Question: A few days ago, I started working with PDFKIT, to generate reports in Python. My problem appears when I want to show the number of pages that the document has. I do not know what I am missing, or where I am failing. Below is the error that is shown, the code that I am using, and the resulting pdf.
'''
Error: The switch --footer-right, is not support using unpatched qt, and will be ignored
'''
Code:
'''
import pdfkit
options = {
'page-size': 'Letter',
'margin-top': '1cm',
'margin-right': '1cm',
'margin-bottom': '1cm',
'margin-left': '1cm',
'--footer-right': '[page]',
}
body = u"""
<html>
<head>
<meta name="pdfkit-page-size" content="Letter"/>
<meta name="pdfkit-orientation" content="Portrait"/>
<meta charset="utf-8">
<style>
.td_left{
text-align: left;
}
.td_rigth{
text-align: right;
}
img{
width: 150px;
height: auto;
position: absolute;
top: 0;
left: 0;
}
</style>
</head>
<body>
<img src='/home/produccion/Downloads/logo.png'>
<center>
<h2><b>NOMBRE DE LA EMPRESA - NOMBRE DE LA SUCURSAL</b></h2>
<h3><b>NIT: 000.000.000-0</b></h3>
<h2><b>CONTABILIZACION</b></h2>
<center>
<table>
<thead>
<th>CUENTA PUC</th>
<th>BOD</th>
<th class='td_left'>TERCERO</th>
<th class='td_rigth'>DOC Ndeg</th>
<th class='td_rigth'>VENCE</th>
<th class='td_rigth'>CANTIDAD</th>
<th class='td_rigth'>DEBITO</th>
<th class='td_rigth'>CREDITO</th>
</thead>
<tbody>
"""
for i in range(15):
body += """<tr>
<td>0000-00-000</td>
<td>{0}</td>
<td class='td_left'>NOMBRE DEL TERCERO</td>
<td class='td_rigth'>AAA0000000001</td>
<td class='td_rigth'>01/01/2000</td>
<td class='td_rigth'>0.0</td>
<td class='td_rigth'><PHONE></td>
<td class='td_rigth'><PHONE></td>
</tr>""".format(i+1)
body += """</tbody>
</table>
</body>
</html>"""
pdfkit.from_string(body, 'ejemplo.pdf', options=options)
'''
Result:

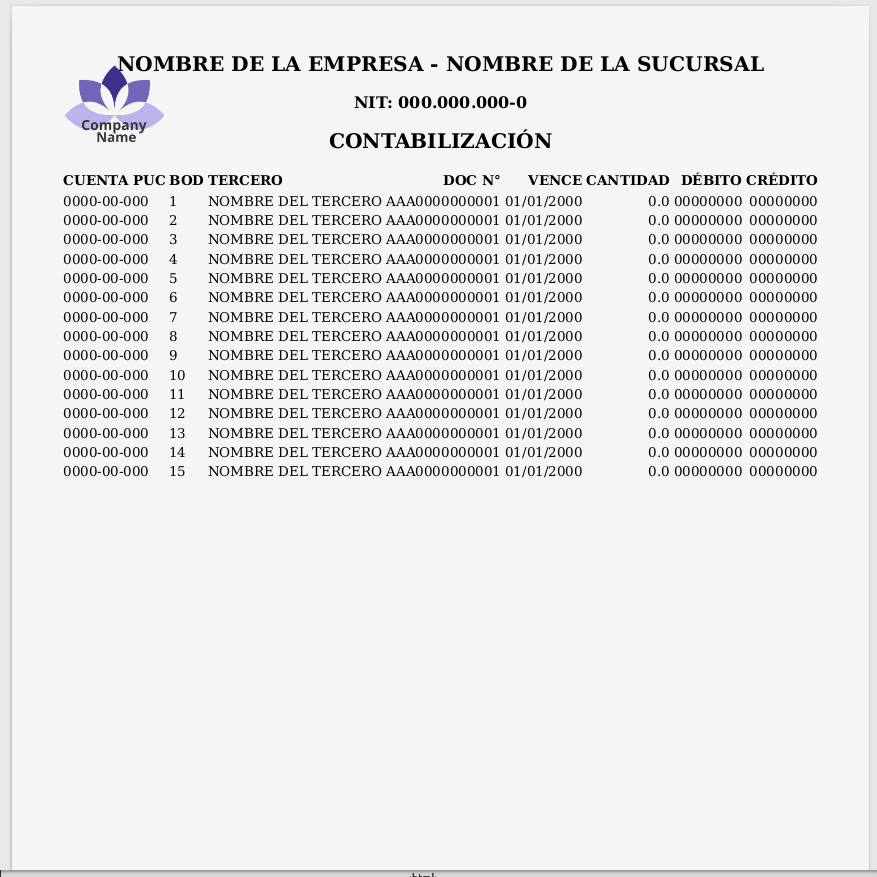
Answer: The problem was that the installed version of wkhtmltopdf was 0.12.4, which did not have the patched qt. The solution was to uninstall this version and install version 0.12.3 (which does have the patched qt):
'''
cd ~
wget https://github.com/wkhtmltopdf/wkhtmltopdf/releases/download/0.12.3/wkhtmltox-0.12.3_linux-generic-amd64.tar.xz
tar vxf wkhtmltox-0.12.3_linux-generic-amd64.tar.xz
cp wkhtmltox/bin/wk* /usr/local/bin/
'''
And this can be confirmed with:
'''
$ wkhtmltopdf --version
wkhtmltopdf 0.12.3 (with patched qt)
'''